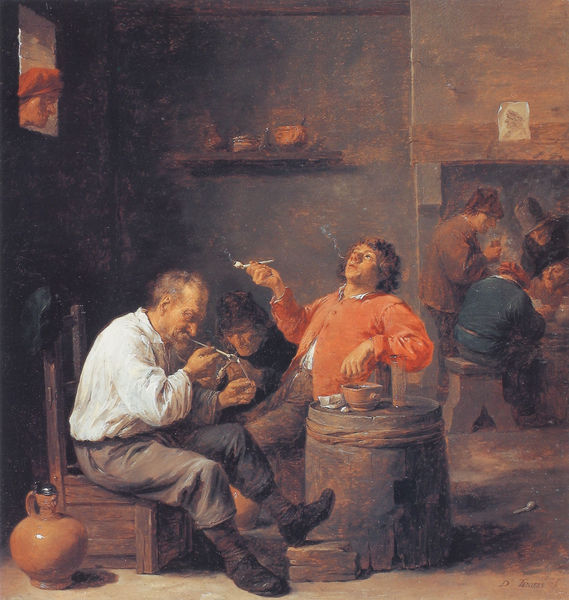
Titel: Die grüne Mütze
Künstler: David d. J. Teniers
Institution: Lugano, Thyssen-Bornemisza Collection
Schlagwörter: blau, dunkel, gemälde, mann, weiß, sitzen, bar, braun, fenster, grau, holz, hut, männer, orange, raum, stuhl, rot, malerei, hemd, kneipe, regal, holland, innenraum, schauen, öl, interieur, genre, kamin, amphore, krug, vase, düster, alter mann, hocker, ölgemälde, wein, schnauz, pfeife, rauchen, gestell, weste, zettel, fass, genreszene, entspannt, entspannung, junger mann, raucher, brauntöne, einblick, pfeifen, neugierig, gasthaus, wirtshaus, gemeinschaft, feierabend, meerschaumpfeife, petrol, pfeife rauchen, alte meister, pfeifchen, eindringling, hineinschauen, reinschauen, tonpfeifen, fenstergucker, einrauchen, . jrauchen16, üfeofe, weom